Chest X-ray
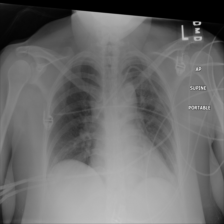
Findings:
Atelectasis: negative
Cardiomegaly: negative
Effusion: negative
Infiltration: negative
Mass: negative
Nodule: negative
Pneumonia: negative
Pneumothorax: negative
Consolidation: negative
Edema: negative
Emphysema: negative
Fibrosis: negative
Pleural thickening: negative
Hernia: negative